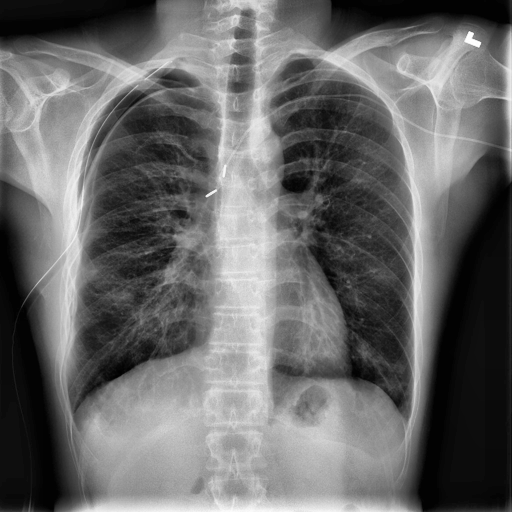
Finding: NORMAL